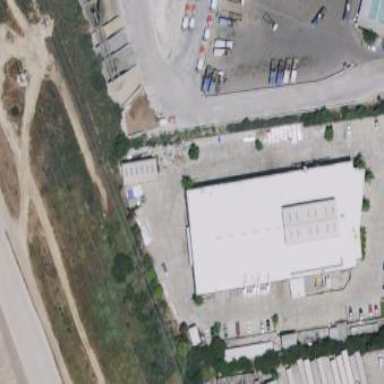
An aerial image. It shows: Industrial building.